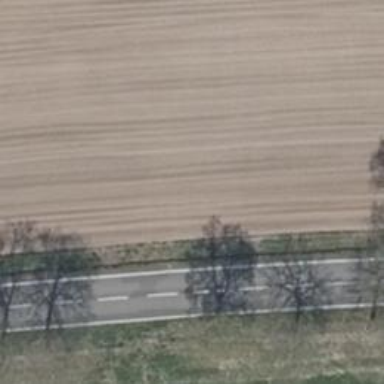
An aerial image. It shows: Row of broadleaved trees.